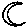
Label: moon